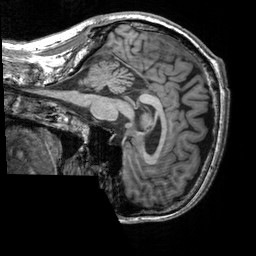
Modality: T1w
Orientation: sagittal
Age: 41
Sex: male
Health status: healthy
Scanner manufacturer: siemens
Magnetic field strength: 3 T
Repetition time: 2.3 s
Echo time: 0.00303 s